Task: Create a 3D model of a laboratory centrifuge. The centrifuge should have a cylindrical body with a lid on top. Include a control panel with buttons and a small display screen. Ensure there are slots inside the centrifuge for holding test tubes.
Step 408:
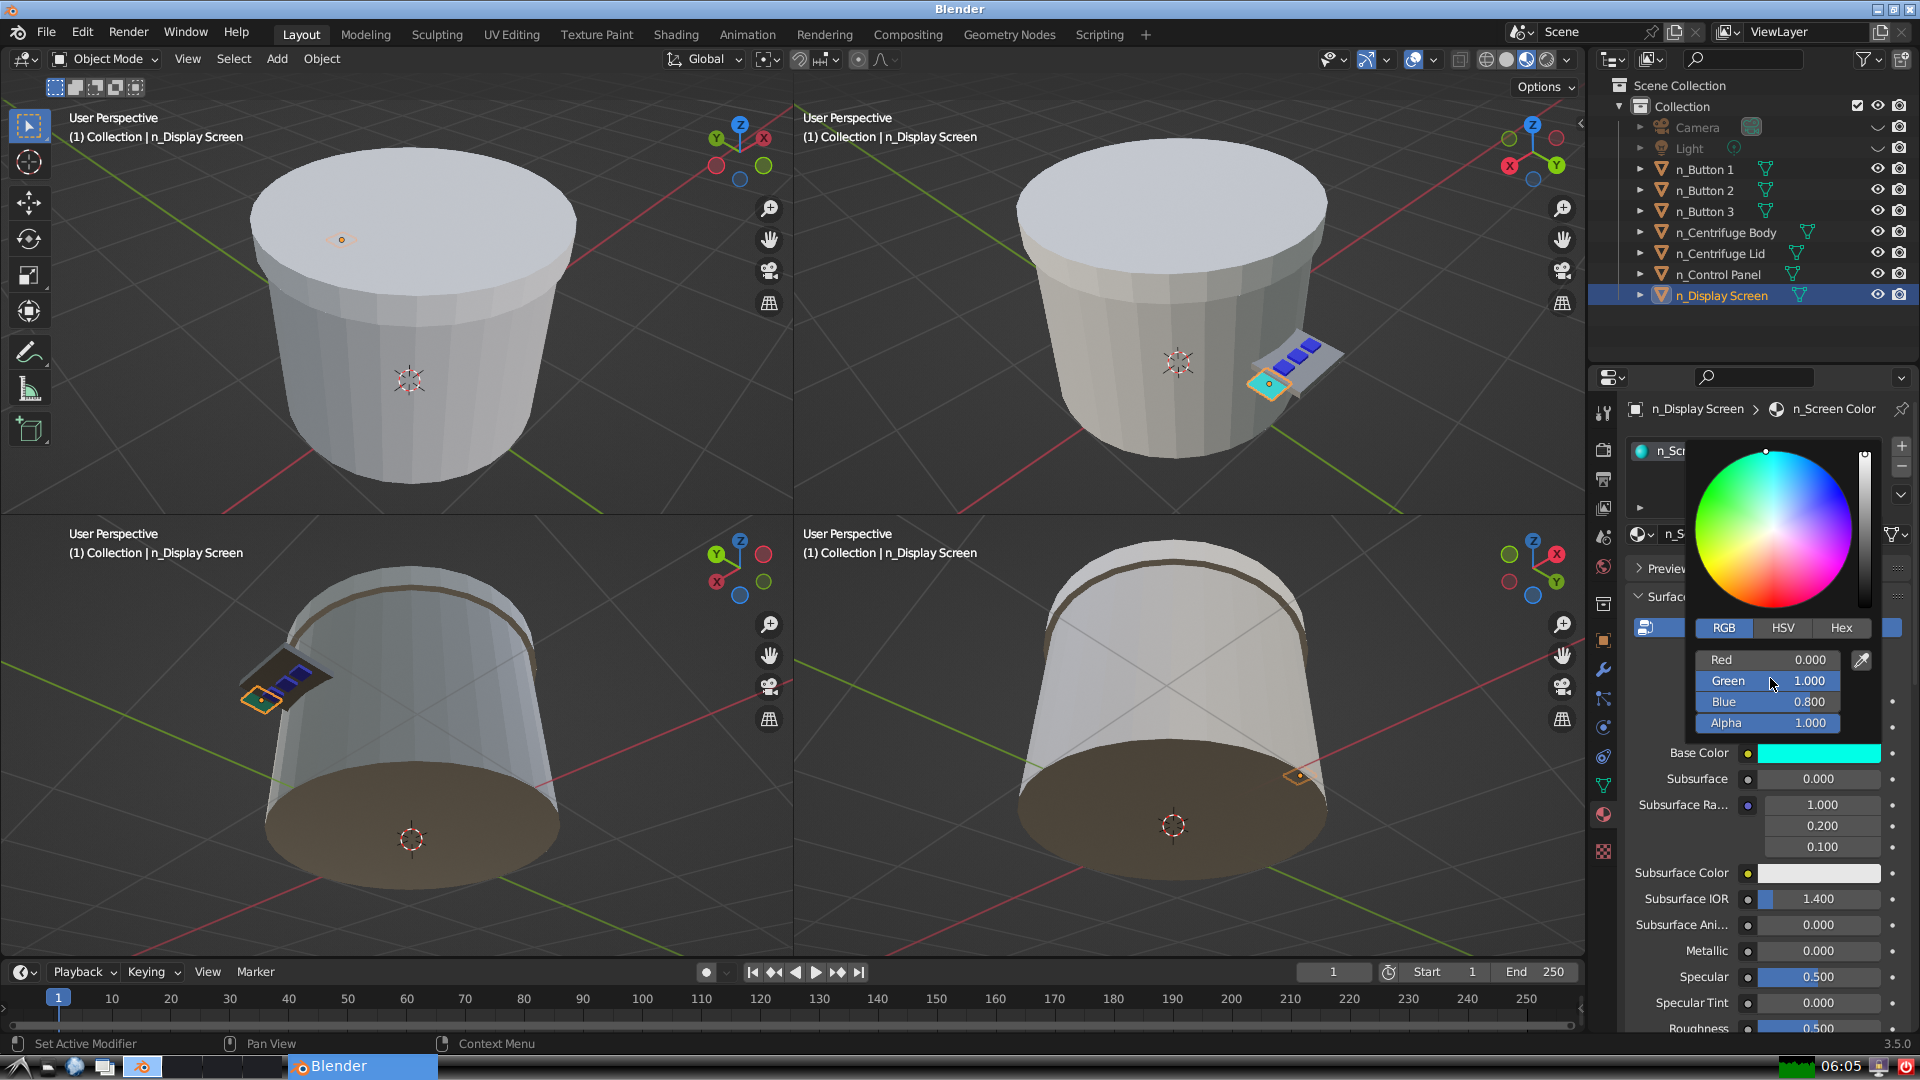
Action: {"mouse_move": [1770, 699]}